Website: bh-photo
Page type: billing-address
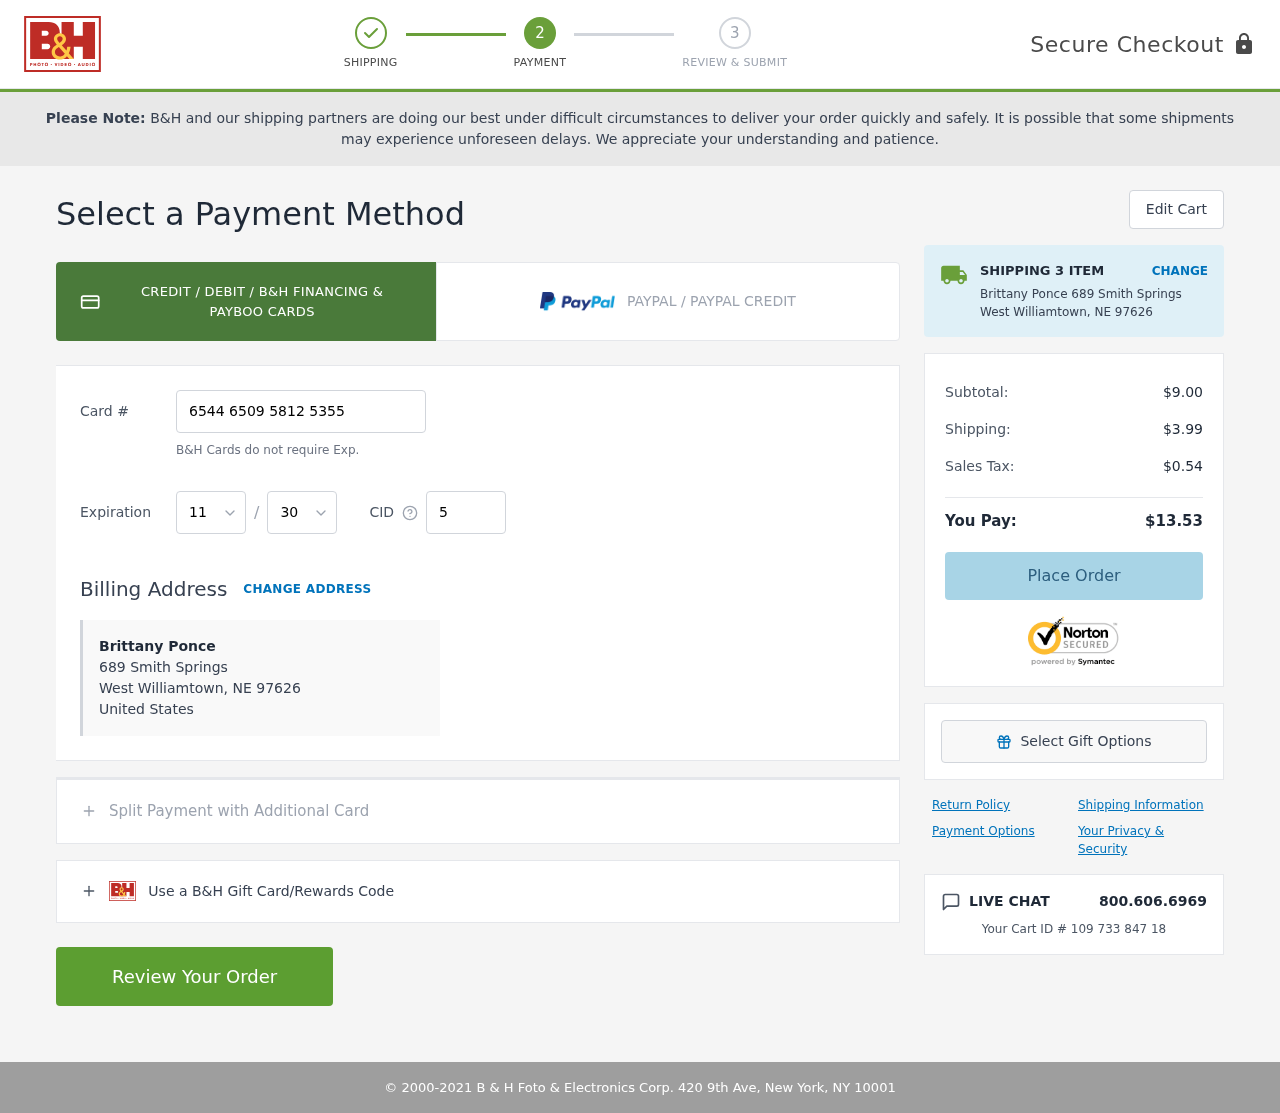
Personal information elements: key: PII_CARD_CVV
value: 574
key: PII_CARD_EXPIRY_MONTH
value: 11
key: PII_CARD_EXPIRY_YEAR
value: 30
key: PII_CARD_NUMBER
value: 6544 6509 5812 5355
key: PII_CITY
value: West Williamtown
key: PII_COUNTRY
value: United States
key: PII_FULLNAME
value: Brittany Ponce
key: PII_POSTCODE
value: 97626
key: PII_STATE_ABBR
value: NE
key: PII_STREET
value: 689 Smith Springs
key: PII_FULLNAME2
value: Brittany Ponce
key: PII_STREET2
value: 689 Smith Springs
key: PII_CITY_STATE_ZIP2
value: West Williamtown, NE
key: PII_POSTCODE2
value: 97626
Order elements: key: ORDER_NUM_ITEMS
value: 3
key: ORDER_SUBTOTAL
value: $9.00
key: ORDER_SHIPPING_COST
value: $3.99
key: ORDER_TAX
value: $0.54
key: ORDER_TOTAL
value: $13.53
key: ORDER_ID
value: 109 733 847 18